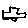
Label: car